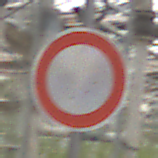
Verkehrszeichen: VerbotFahrzeugeAllerArt
Umgebung: Roofed, Special
Tageszeit: Midday
Wetter: Overcast
Licht: Natural
Jahreszeit: NotSpecified
Kontrast: LowContrast